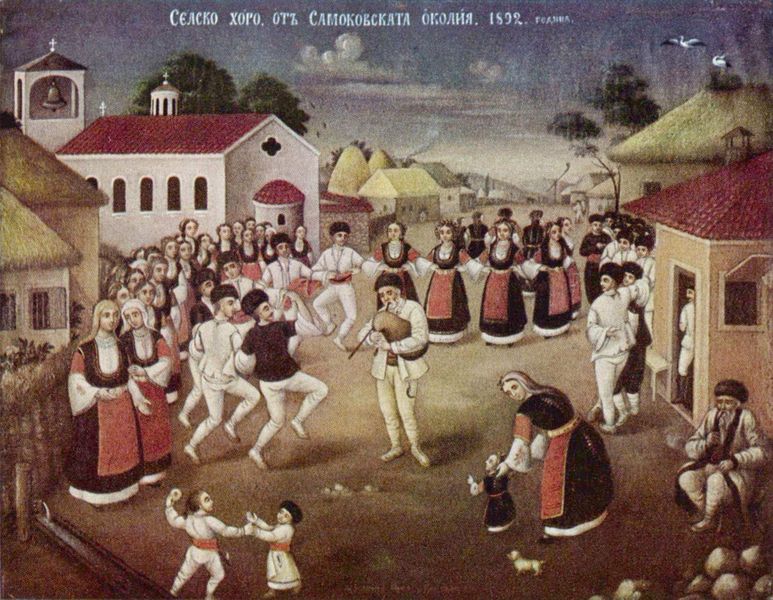
Titel: Bauernhochzeit in einem Dorf bei Samokov
Künstler: Nikola Obrasopissez
Standort: Sofia
Institution: Staatliche Kunstgalerie
Schlagwörter: baum, berg, blau, himmel, weiß, wolken, bäume, frauen, gelb, kirchturm, menschen, stadt, bewegung, braun, fenster, männer, schwarz, dach, hund, rot, tier, wolke, zaun, fest, tanz, feier, stehen, hände, häuser, hügel, vögel, kirche, rauch, gewänder, kind, mutter, musik, musiker, tanzen, tänzerinnen, renaissance, brunnen, kamin, kinder, turm, schürze, bewegen, schrift, spieler, russland, schürzen, dorf, dächer, mauer, platz, greis, reetdach, strohdach, glockenturm, text, tracht, kreuze, glocke, nest, chor, kostüme, trachten, stadtmauer, marktplatz, tränke, dudelsack, reigen, tänzer, fiedel, musikant, basilika, russisch, dorfplatz, schirft, folklore, reet, storch, dorg, storchennest, störche, balkan, rietdächer, strohdächer, fiedler, dudelsackspieler, kirchenglocke, storchenpaar, volklore